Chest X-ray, PA view. Patient: 54 years old, sex M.
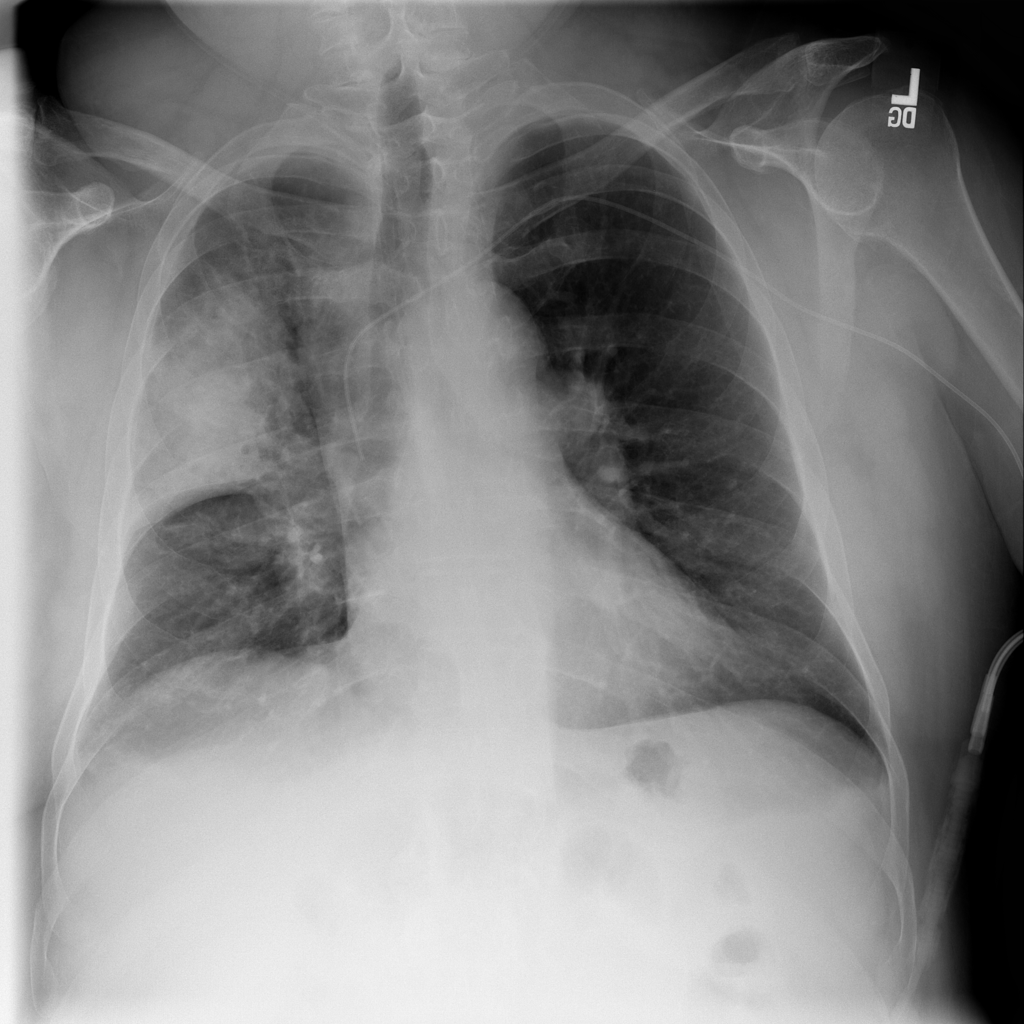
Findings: Consolidation, Effusion